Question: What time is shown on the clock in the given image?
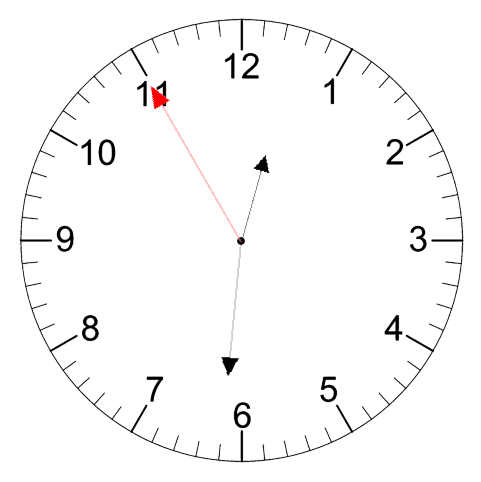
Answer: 12:30:55